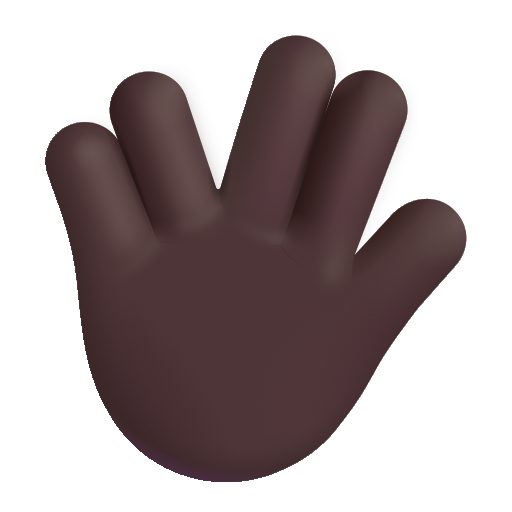
vulcan salute color dark